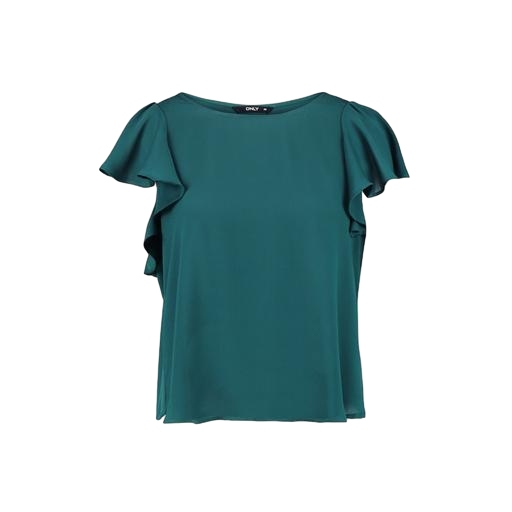
short-sleeve top only macy, green women's ruffle-trimmed shirt, green three-quarter-sleeve top only macy, white background